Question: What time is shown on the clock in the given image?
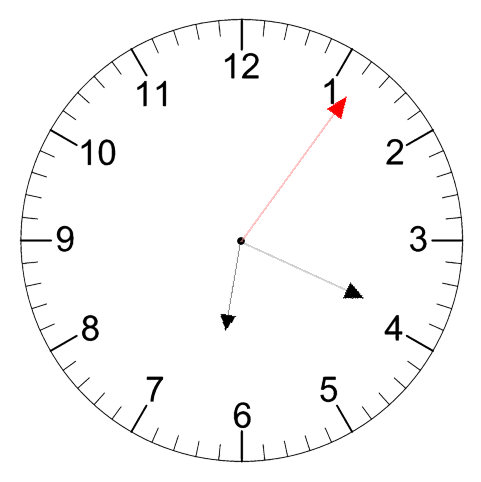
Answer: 06:19:06